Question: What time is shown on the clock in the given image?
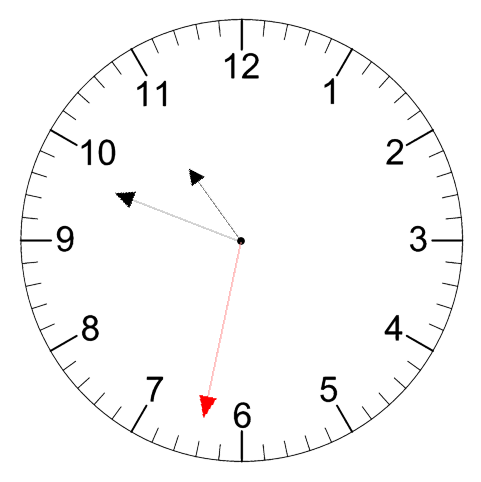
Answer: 10:48:32